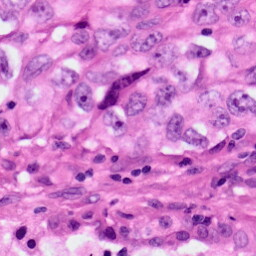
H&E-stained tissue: Lung